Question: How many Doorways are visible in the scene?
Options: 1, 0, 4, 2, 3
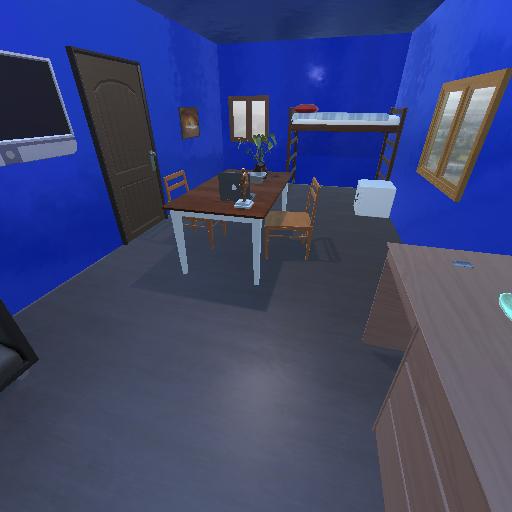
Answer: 1